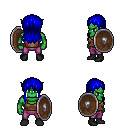
a pixel art fantasy rpg character, male body template, orc, green skin, brown pirate shirt, magenta pants, blue unkempt hairstyle, black shoes, shield, four views (front, back, left, right), 2x2 character sprite sheet, small pixel art, hard edges, no anti-aliasing